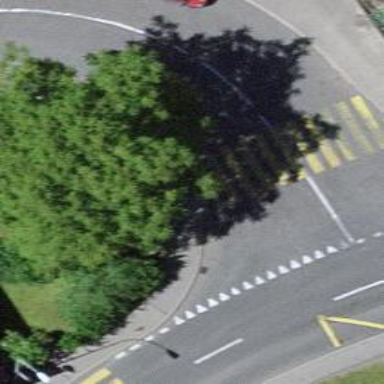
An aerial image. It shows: Kerb serving as barrier.